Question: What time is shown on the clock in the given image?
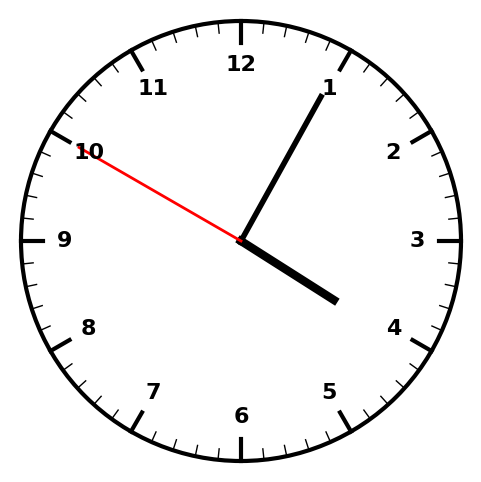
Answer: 04:04:50